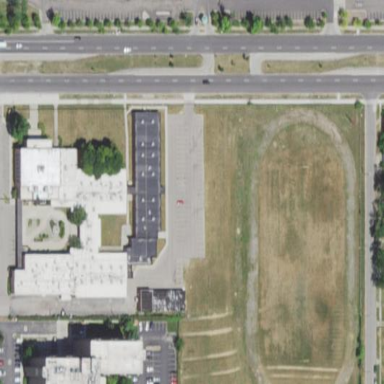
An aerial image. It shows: School.